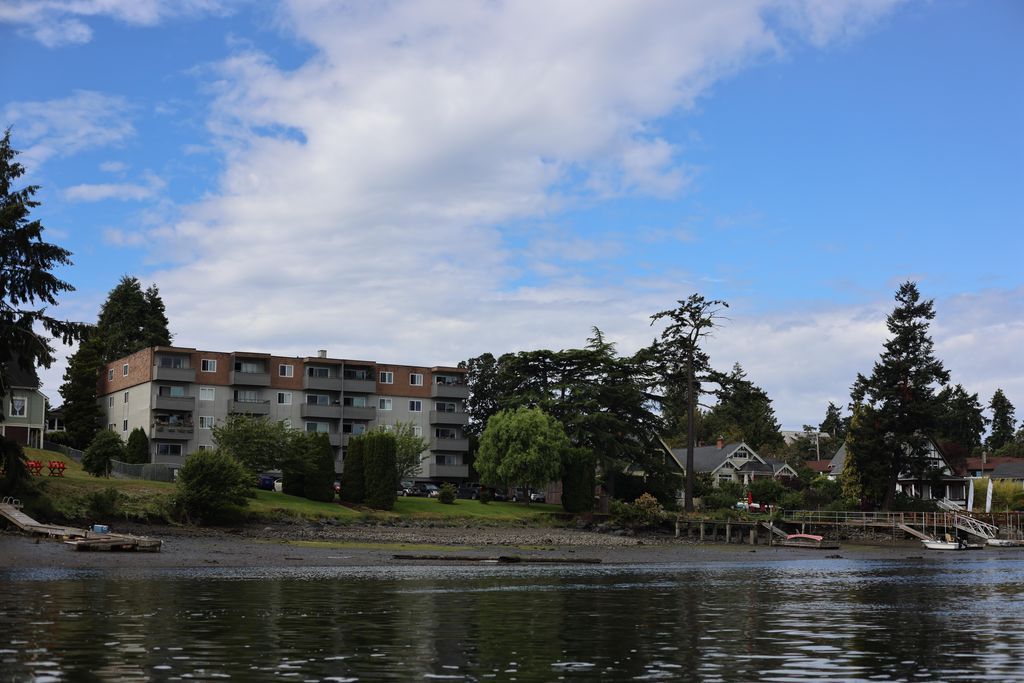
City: victoria